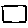
Label: square